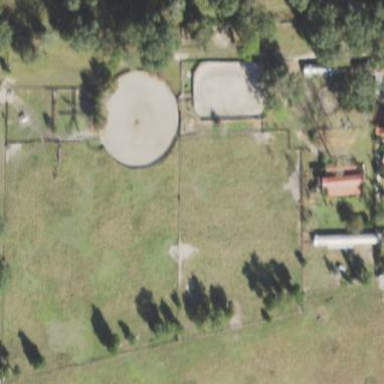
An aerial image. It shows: Farmyard area.